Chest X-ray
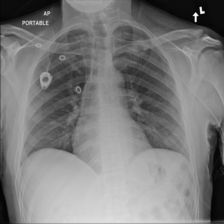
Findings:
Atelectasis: negative
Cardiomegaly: negative
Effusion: negative
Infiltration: negative
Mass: negative
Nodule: negative
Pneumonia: negative
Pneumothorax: negative
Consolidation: negative
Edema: negative
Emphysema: negative
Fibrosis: negative
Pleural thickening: negative
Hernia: negative